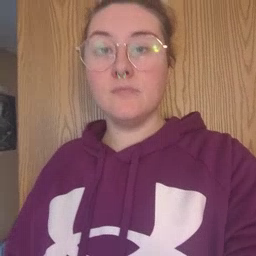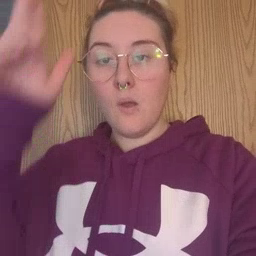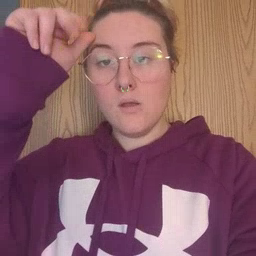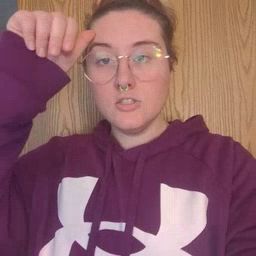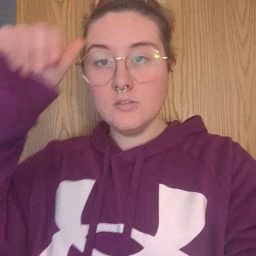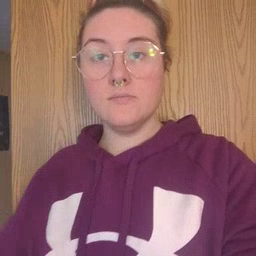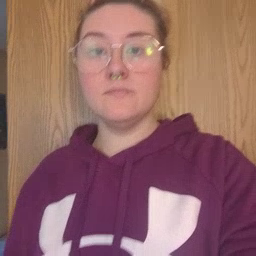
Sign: horse